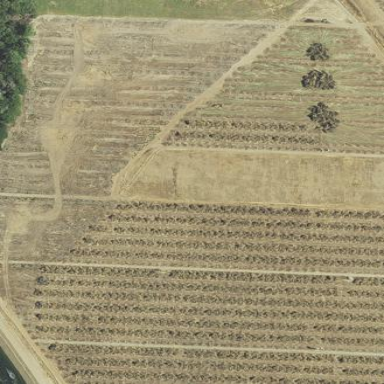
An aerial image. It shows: Orchard.